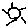
Label: sun